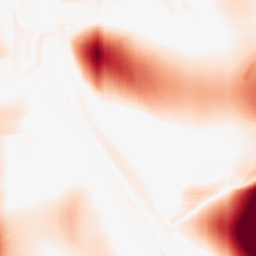
Category: morphological
Decomposition family: rolling_ball
Decomposition parameters: radius: 50
Upsampling method: area
Upsampling parameters: scale: 2
Upsampling scale: 2